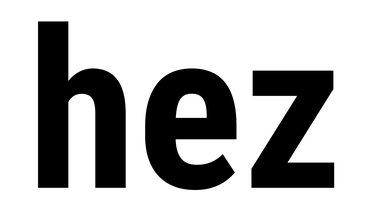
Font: Roboto_Condensed_Bold